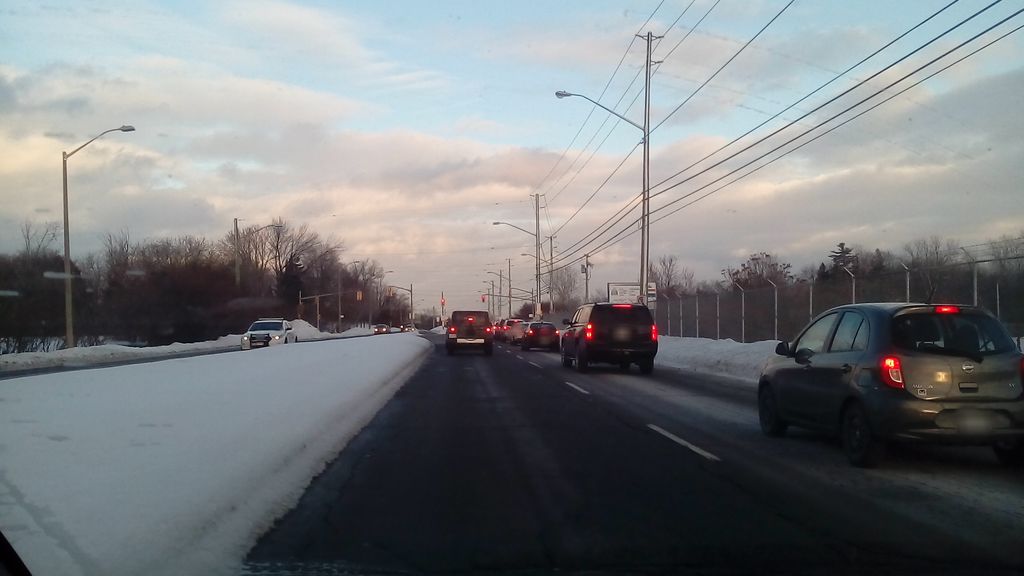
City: ottawa-gatineau